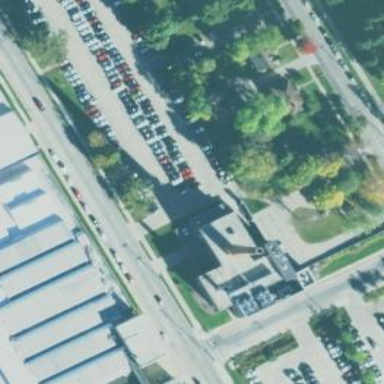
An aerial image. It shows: Parking area with surface.